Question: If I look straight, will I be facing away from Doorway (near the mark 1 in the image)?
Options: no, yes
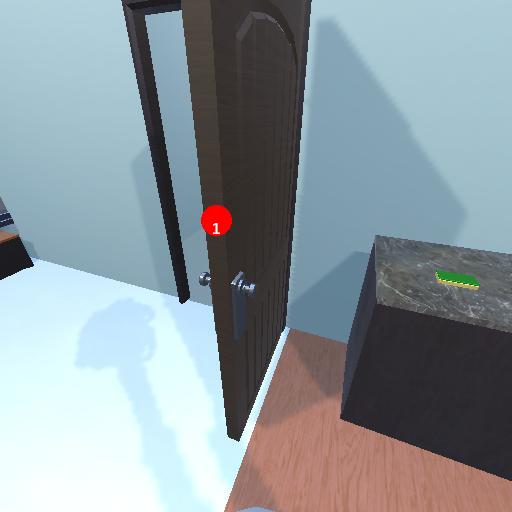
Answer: no